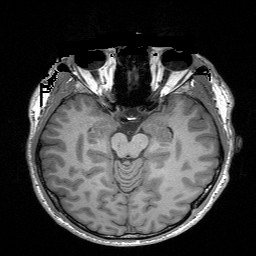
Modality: T1w
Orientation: coronal